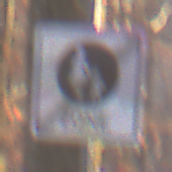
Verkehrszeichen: EndeFussgaengerzone
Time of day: SunriseSunset
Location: Outdoor (Nature)
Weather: Clear
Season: Autumn
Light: Natural